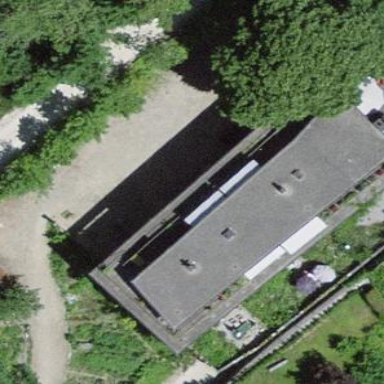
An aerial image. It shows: Terrace building.